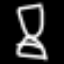
Label: hourglass